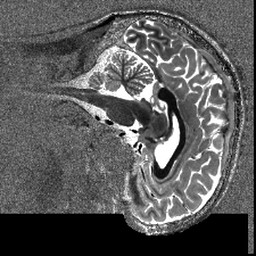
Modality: T1map
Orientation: sagittal
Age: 25
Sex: male